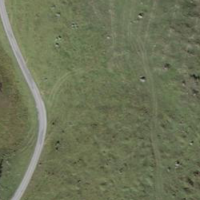
EUNIS habitat code: 25
Species observed at this site:
Geum rivale